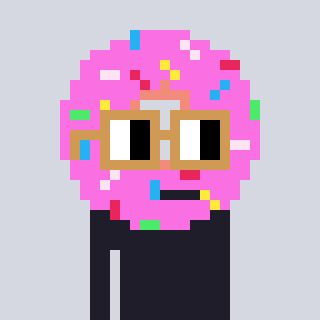
a pixel art character with square brown glasses, a doughnut-shaped head and a orange-colored body on a cool background